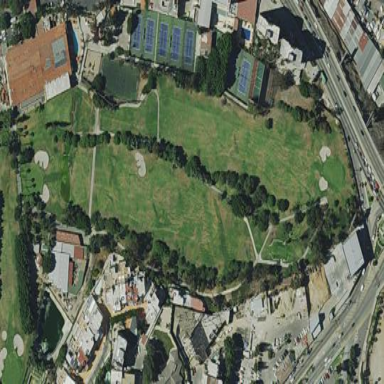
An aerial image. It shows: Grassy area designated as golf fairway.